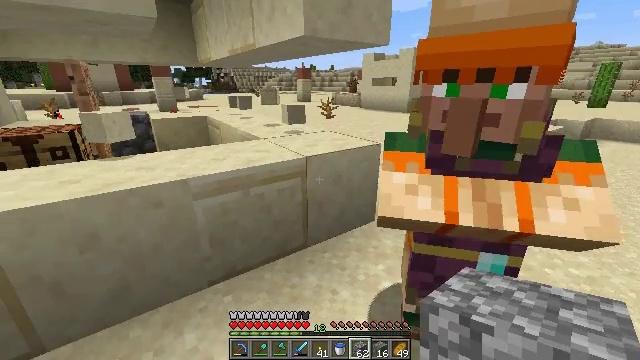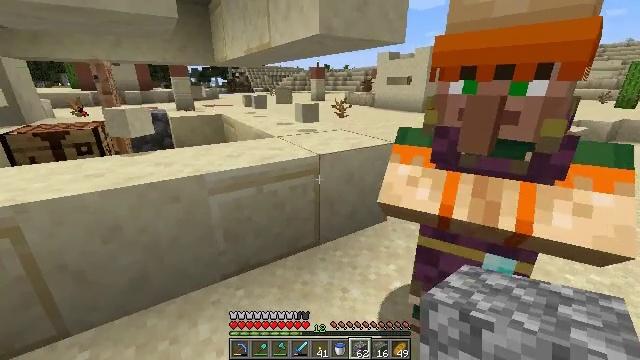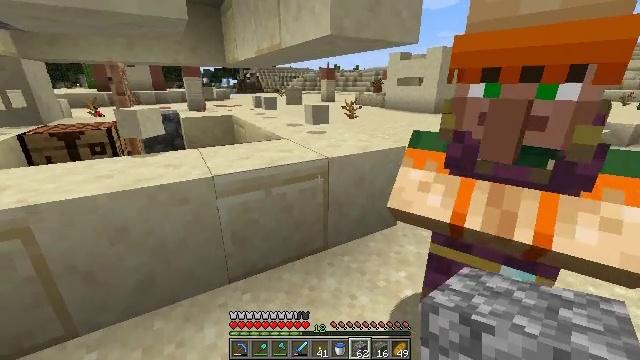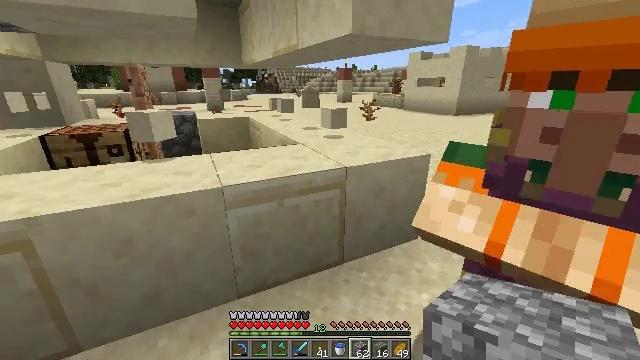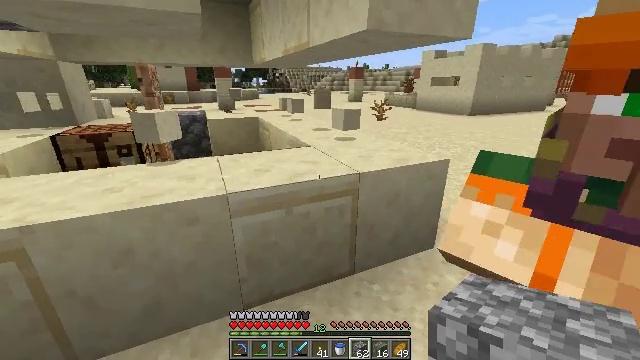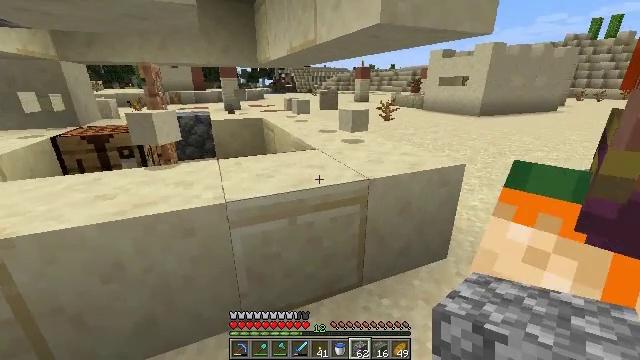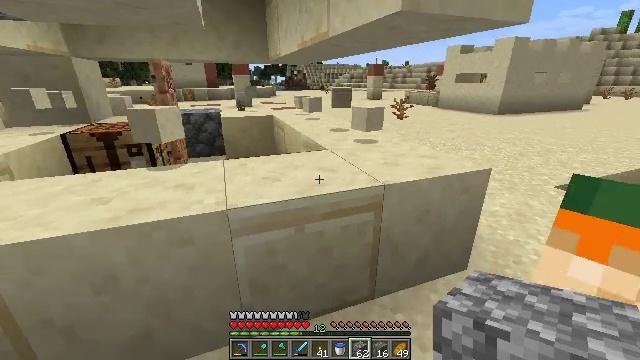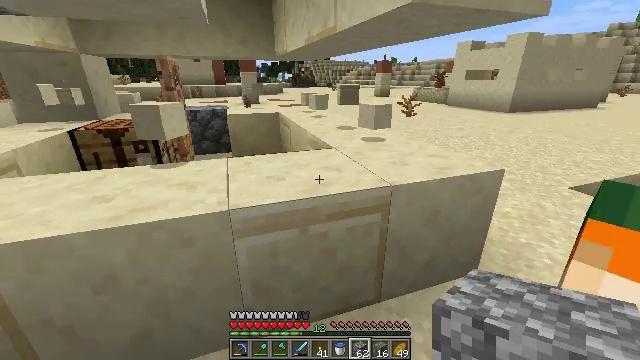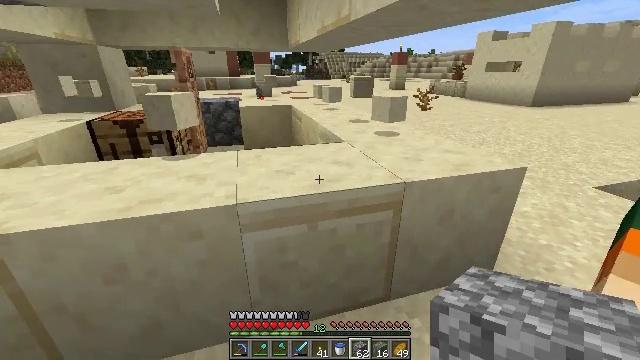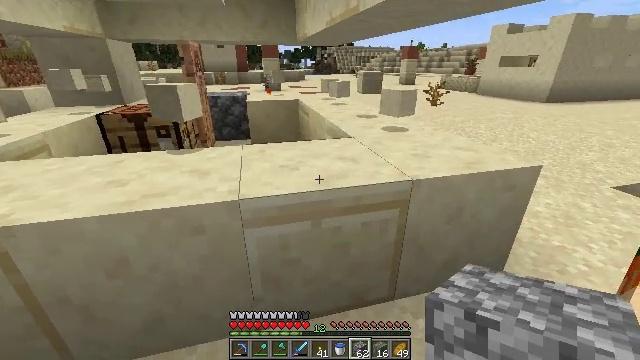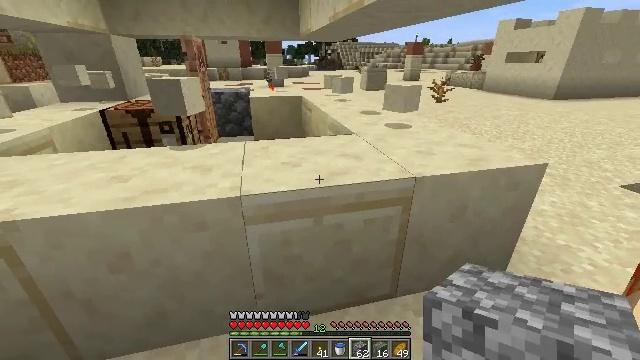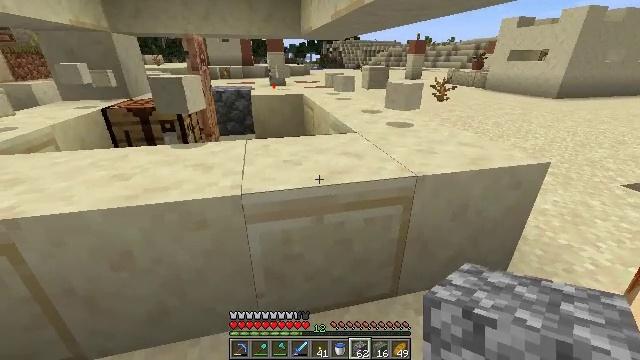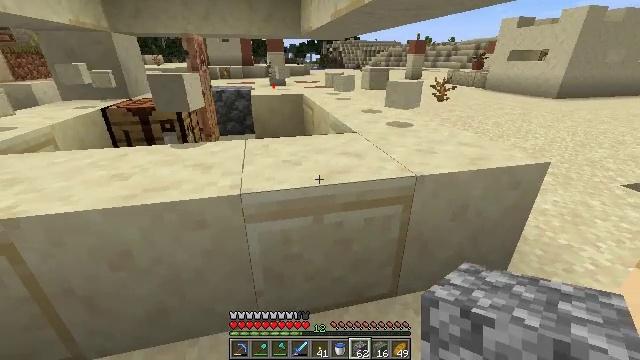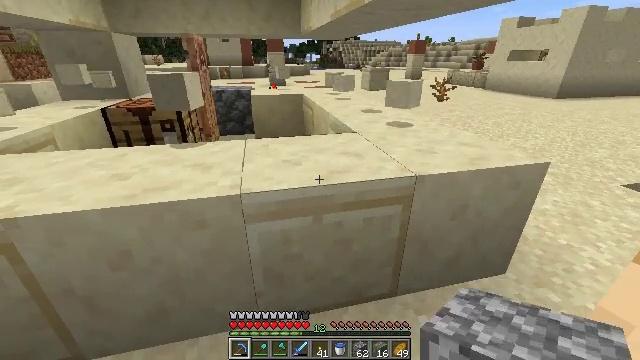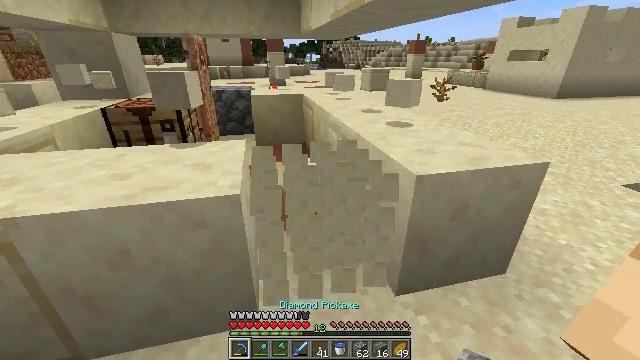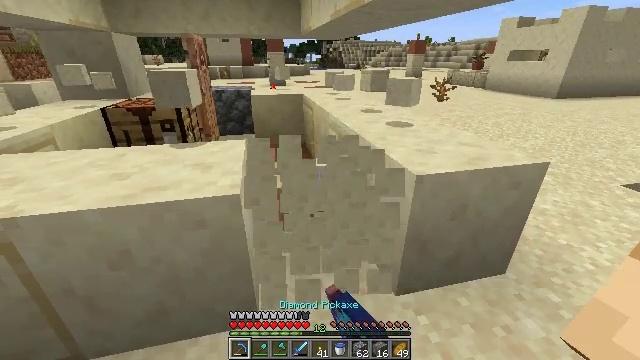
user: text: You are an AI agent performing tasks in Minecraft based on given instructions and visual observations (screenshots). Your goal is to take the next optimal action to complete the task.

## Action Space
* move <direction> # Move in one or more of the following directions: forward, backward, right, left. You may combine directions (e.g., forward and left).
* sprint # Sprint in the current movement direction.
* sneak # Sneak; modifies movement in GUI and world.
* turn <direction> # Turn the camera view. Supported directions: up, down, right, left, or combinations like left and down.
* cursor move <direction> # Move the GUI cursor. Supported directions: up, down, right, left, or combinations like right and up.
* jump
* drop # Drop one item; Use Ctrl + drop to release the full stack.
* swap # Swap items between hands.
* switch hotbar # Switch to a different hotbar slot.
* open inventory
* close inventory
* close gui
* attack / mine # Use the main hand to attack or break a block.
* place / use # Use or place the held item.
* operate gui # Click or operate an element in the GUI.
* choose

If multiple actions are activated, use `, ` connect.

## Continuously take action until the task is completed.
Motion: motion action
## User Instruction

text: Mine the cut sandstone.
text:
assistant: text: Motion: turn left
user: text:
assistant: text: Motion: move forward, turn left
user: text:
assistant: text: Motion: move forward, turn left
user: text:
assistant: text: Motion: move forward, turn left
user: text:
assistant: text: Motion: move forward, turn left
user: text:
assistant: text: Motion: turn left
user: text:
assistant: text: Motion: turn left
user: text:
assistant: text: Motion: turn left and down
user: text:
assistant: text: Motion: turn left and down
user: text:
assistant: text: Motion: no_op
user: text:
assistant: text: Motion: no_op
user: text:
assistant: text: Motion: no_op
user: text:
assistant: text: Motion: switch to hotbar 1
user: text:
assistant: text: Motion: attack / mine, switch to hotbar 1
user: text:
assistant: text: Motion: attack / mine, switch to hotbar 1
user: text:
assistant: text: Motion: attack / mine
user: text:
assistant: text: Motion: attack / mine
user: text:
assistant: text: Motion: attack / mine
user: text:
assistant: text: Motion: attack / mine